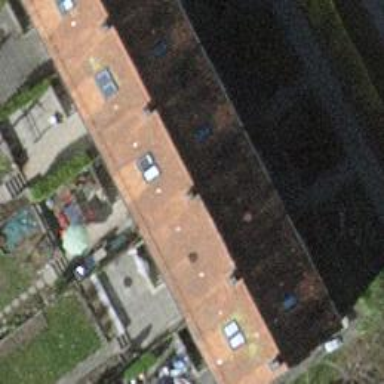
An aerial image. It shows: Beige house with gabled roof covered in roof tiles of orangered color. The roof is oriented across the building.